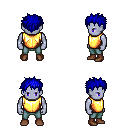
a pixel art fantasy rpg character, male body template, dark elf, purple skin, gold chest armor, teal pants, blue bedhead hairstyle, brown shoes, four views (front, back, left, right), 2x2 character sprite sheet, small pixel art, hard edges, no anti-aliasing